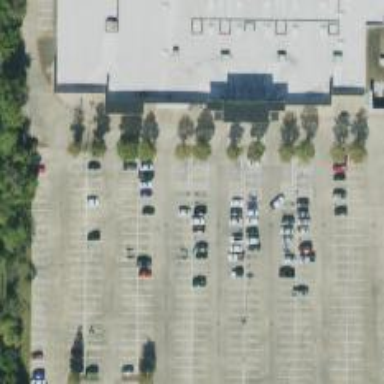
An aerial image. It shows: Parking space.